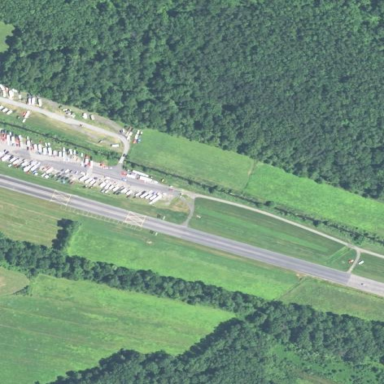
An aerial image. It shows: Motor sport raceway.